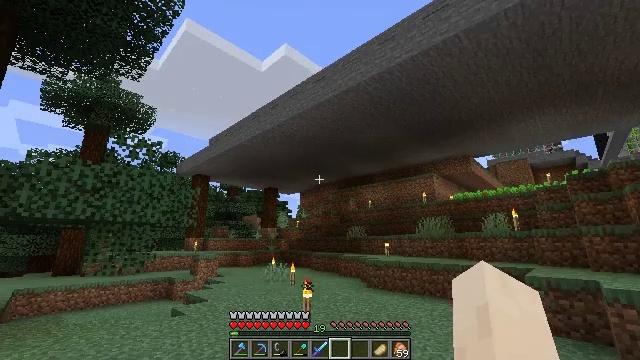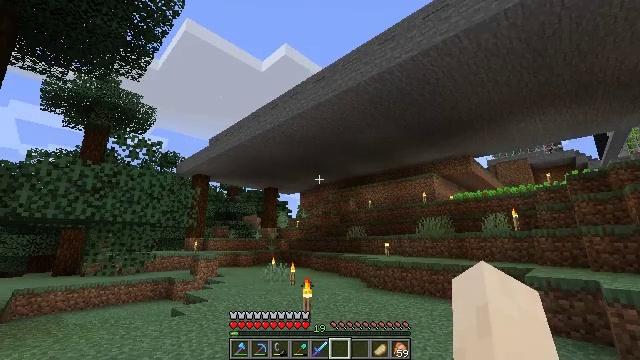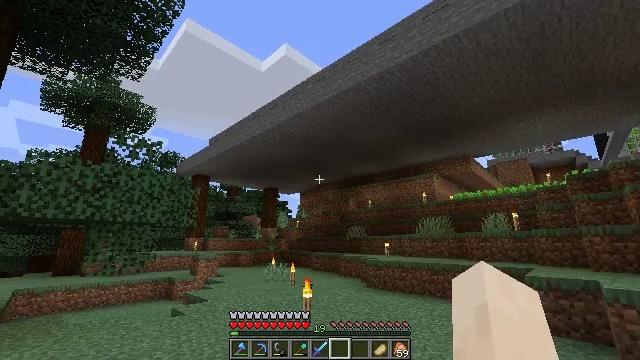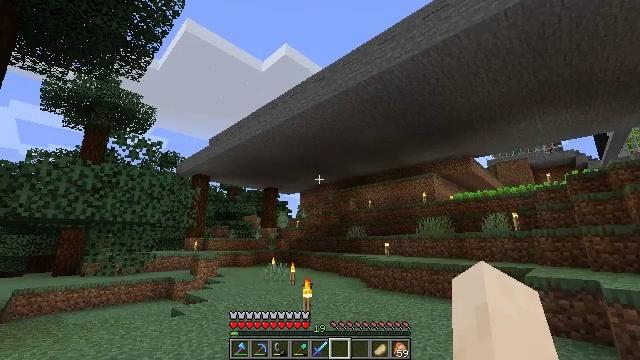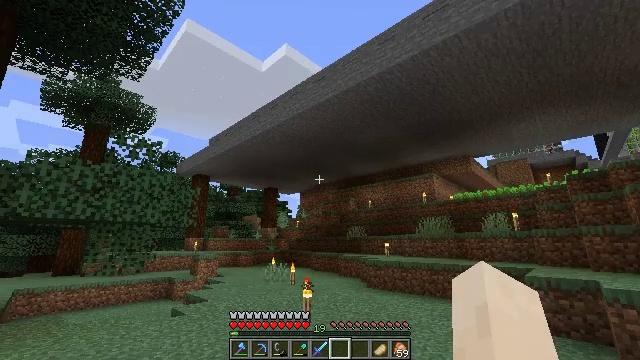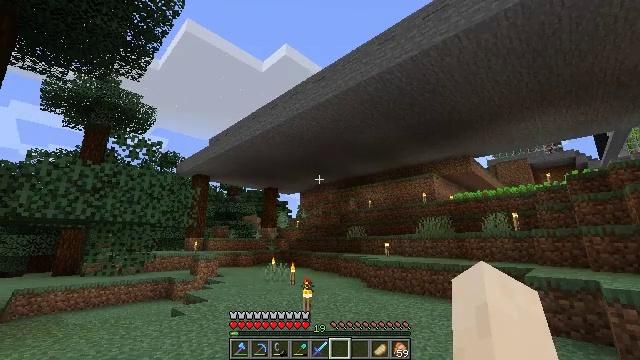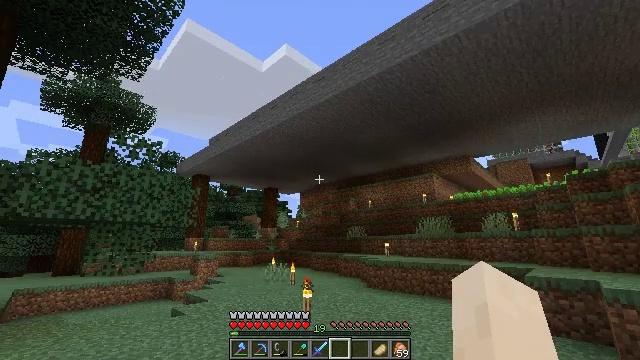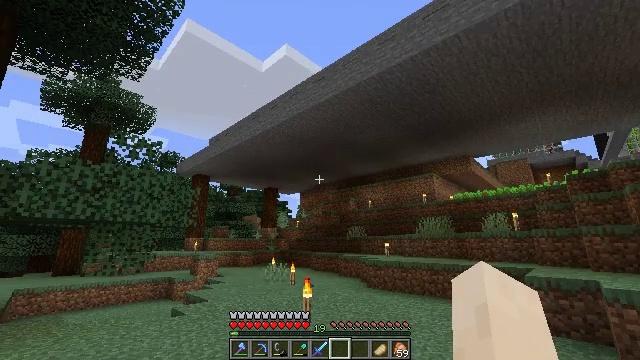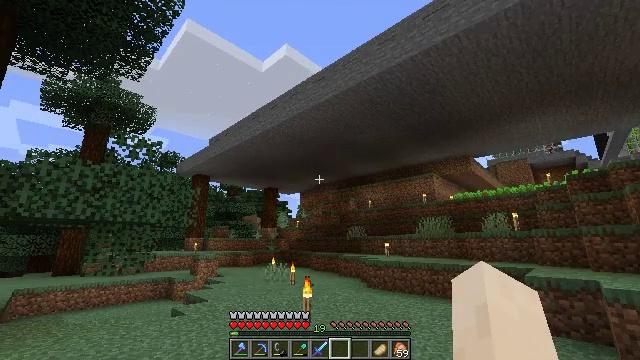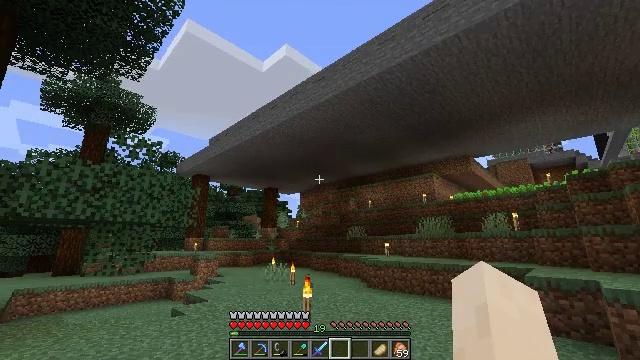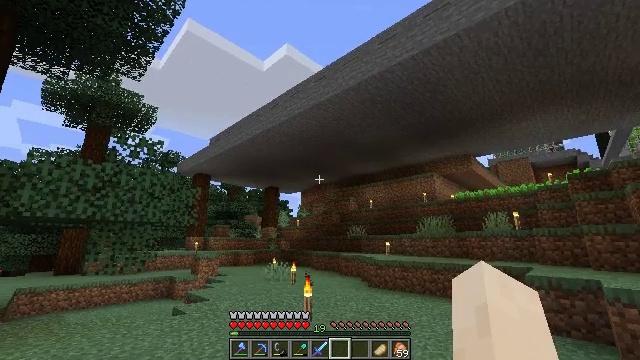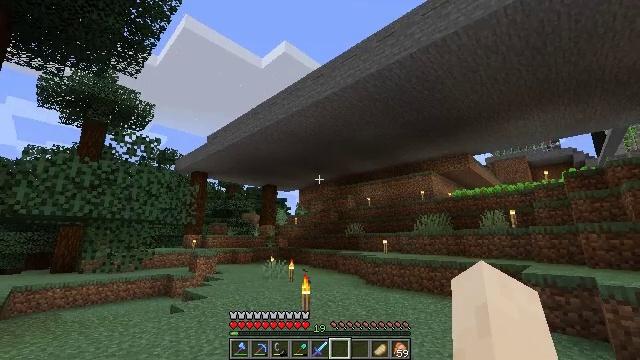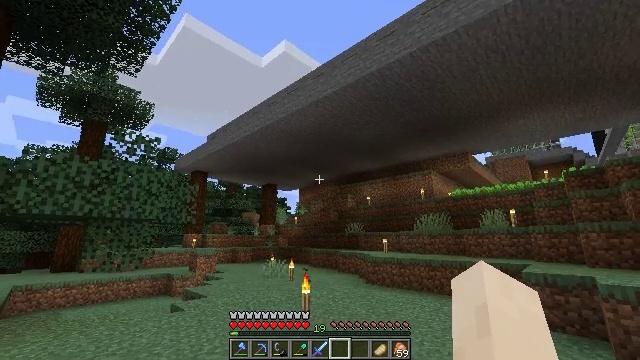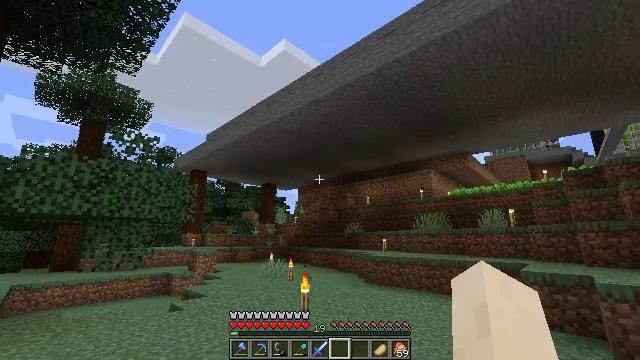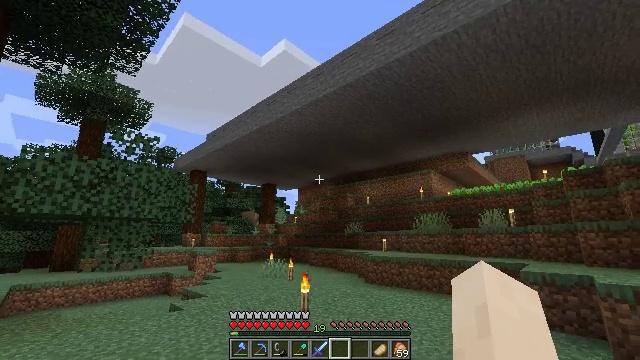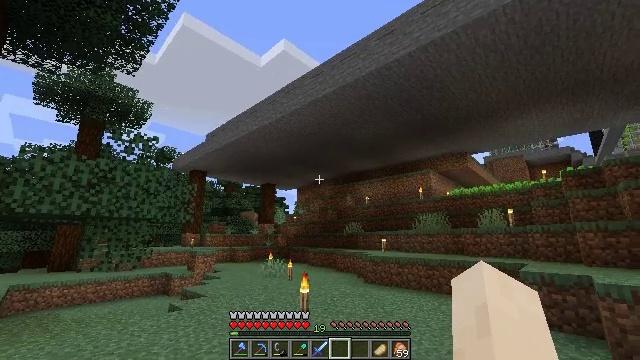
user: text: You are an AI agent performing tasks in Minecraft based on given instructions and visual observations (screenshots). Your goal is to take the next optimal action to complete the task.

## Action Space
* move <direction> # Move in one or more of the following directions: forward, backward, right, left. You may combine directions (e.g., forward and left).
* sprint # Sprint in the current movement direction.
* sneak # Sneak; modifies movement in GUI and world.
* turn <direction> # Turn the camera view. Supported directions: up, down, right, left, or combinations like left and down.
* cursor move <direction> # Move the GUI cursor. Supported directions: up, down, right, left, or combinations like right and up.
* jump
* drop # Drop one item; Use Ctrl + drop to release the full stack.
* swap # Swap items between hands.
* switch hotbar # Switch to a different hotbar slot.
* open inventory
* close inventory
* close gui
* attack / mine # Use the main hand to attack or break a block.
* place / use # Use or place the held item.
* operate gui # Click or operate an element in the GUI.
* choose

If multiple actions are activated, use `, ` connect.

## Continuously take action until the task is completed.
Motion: motion action
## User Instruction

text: Use the crafting table to craft a smooth stone slab.
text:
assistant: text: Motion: no_op
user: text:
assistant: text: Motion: no_op
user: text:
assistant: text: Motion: no_op
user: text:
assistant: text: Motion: no_op
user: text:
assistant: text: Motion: no_op
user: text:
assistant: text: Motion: no_op
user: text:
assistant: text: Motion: no_op
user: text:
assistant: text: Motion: no_op
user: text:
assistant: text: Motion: no_op
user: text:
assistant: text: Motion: no_op
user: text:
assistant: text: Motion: no_op
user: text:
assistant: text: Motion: no_op
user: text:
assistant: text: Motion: no_op
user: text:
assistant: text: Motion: no_op
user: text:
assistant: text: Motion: no_op
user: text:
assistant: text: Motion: no_op
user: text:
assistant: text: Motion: turn right
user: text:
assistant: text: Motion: no_op
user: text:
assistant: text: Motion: turn right
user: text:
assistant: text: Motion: turn right
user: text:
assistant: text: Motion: no_op
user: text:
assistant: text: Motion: turn right
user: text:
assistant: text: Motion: turn right
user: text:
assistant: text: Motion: turn right
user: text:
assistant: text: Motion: turn right
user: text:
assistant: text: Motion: turn right
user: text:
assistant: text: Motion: turn right
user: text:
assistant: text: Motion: turn right
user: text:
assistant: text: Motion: turn right and down
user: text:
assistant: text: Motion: turn right and down